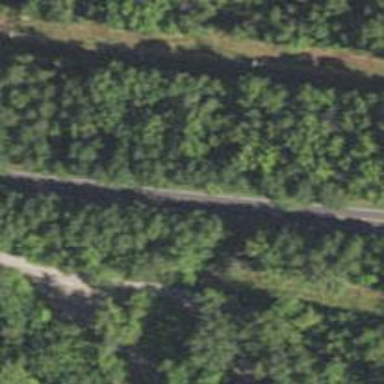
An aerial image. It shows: Asphalt trunk highway classified as expressway.